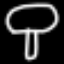
Label: mushroom